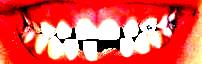
Condition: hypodontia